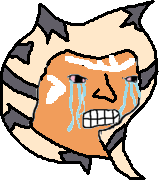
Label: 5_Zoomer